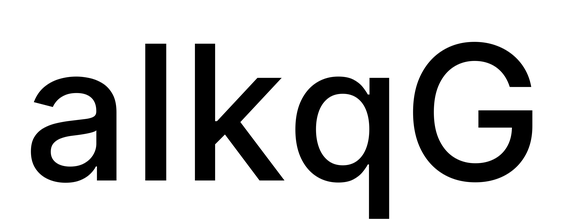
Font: Inter_Medium